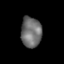
Tissue: skin
Cell type: Fibroblasts
Senescence score: 0.6785
Nuclear area (px): 614
Mean DAPI intensity: 110.01